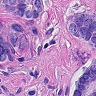
Metastatic tissue present: yes